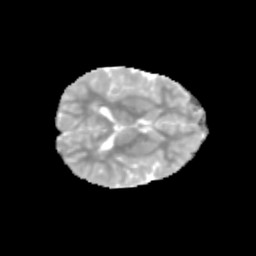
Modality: MD
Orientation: axial
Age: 12
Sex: male
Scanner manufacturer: siemens
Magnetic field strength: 3 T
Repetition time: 3.8 s
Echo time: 0.07 s